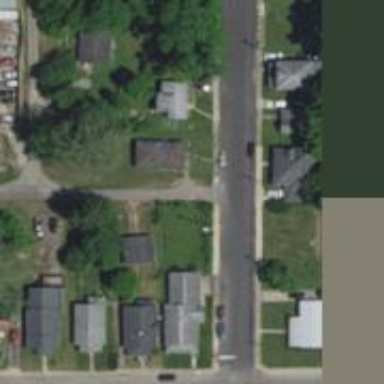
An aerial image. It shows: Alley classified as service road.